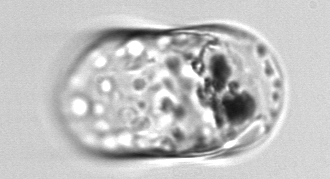
Label: Guinardia_flaccida